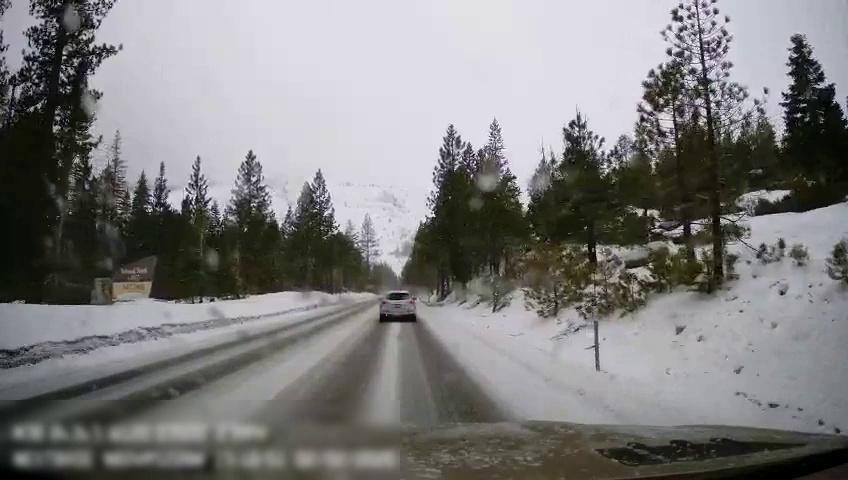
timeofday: Day
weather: Snowy
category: Drivable Space
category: Vehicles | SUV
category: Lanes | Opposite Lane